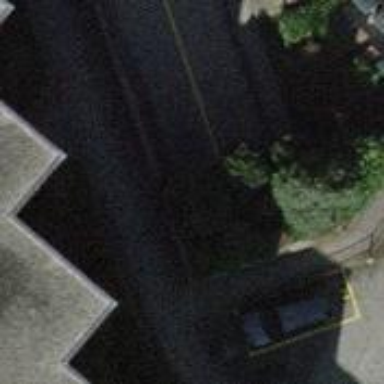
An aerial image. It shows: Parking area.